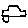
Label: car